Interaction volume radius: 10 \u00c5
Interaction volume height: 40 \u00c5
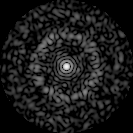
Disorder parameter: 0.8323